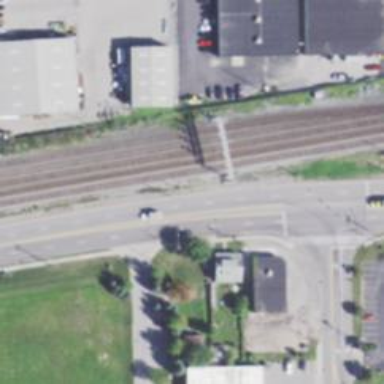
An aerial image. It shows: Railway signal.